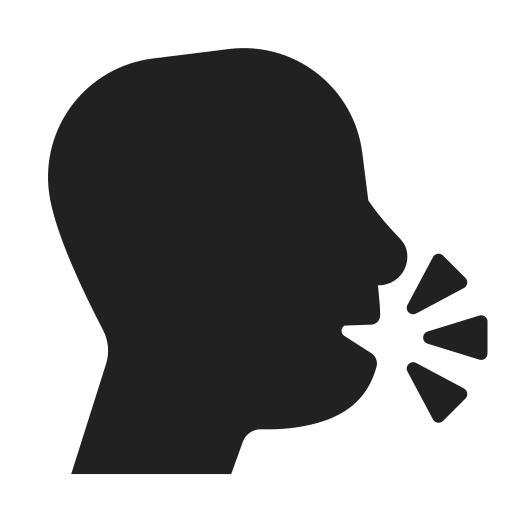
speaking head high contrast